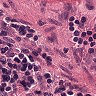
Metastatic tissue present: no